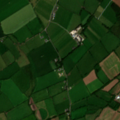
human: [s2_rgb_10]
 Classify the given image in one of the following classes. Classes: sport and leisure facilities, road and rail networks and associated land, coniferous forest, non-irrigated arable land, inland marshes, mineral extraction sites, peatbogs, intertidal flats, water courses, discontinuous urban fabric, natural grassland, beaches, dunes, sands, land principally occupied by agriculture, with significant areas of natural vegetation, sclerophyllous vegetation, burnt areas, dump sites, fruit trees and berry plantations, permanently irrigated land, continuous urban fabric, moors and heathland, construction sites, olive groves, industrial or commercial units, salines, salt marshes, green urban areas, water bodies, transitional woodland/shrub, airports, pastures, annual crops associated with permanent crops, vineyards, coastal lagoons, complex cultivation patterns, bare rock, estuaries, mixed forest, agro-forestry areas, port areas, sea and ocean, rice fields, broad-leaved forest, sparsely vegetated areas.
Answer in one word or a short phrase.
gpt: pastures